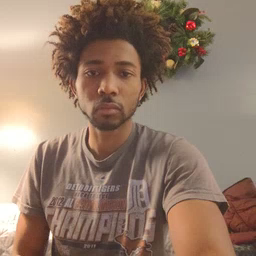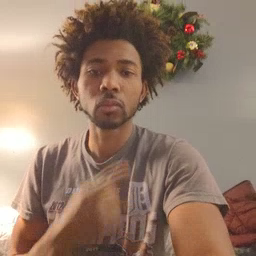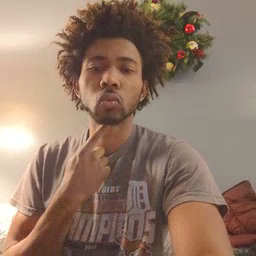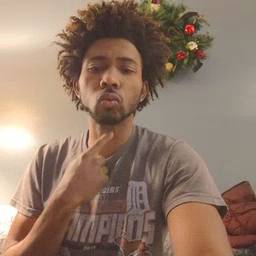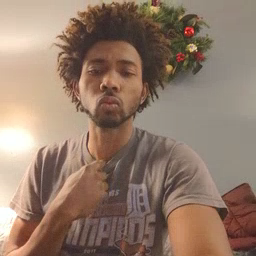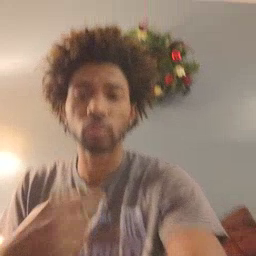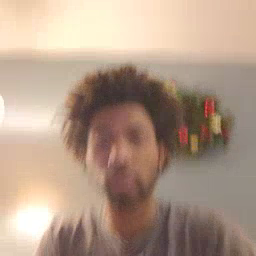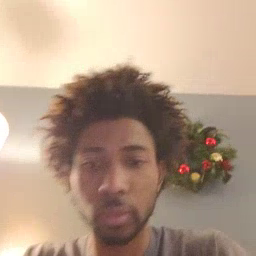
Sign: thirsty